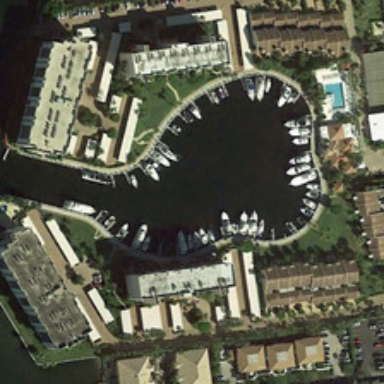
Some boats are in a port surrounded by many buildings and some green trees .